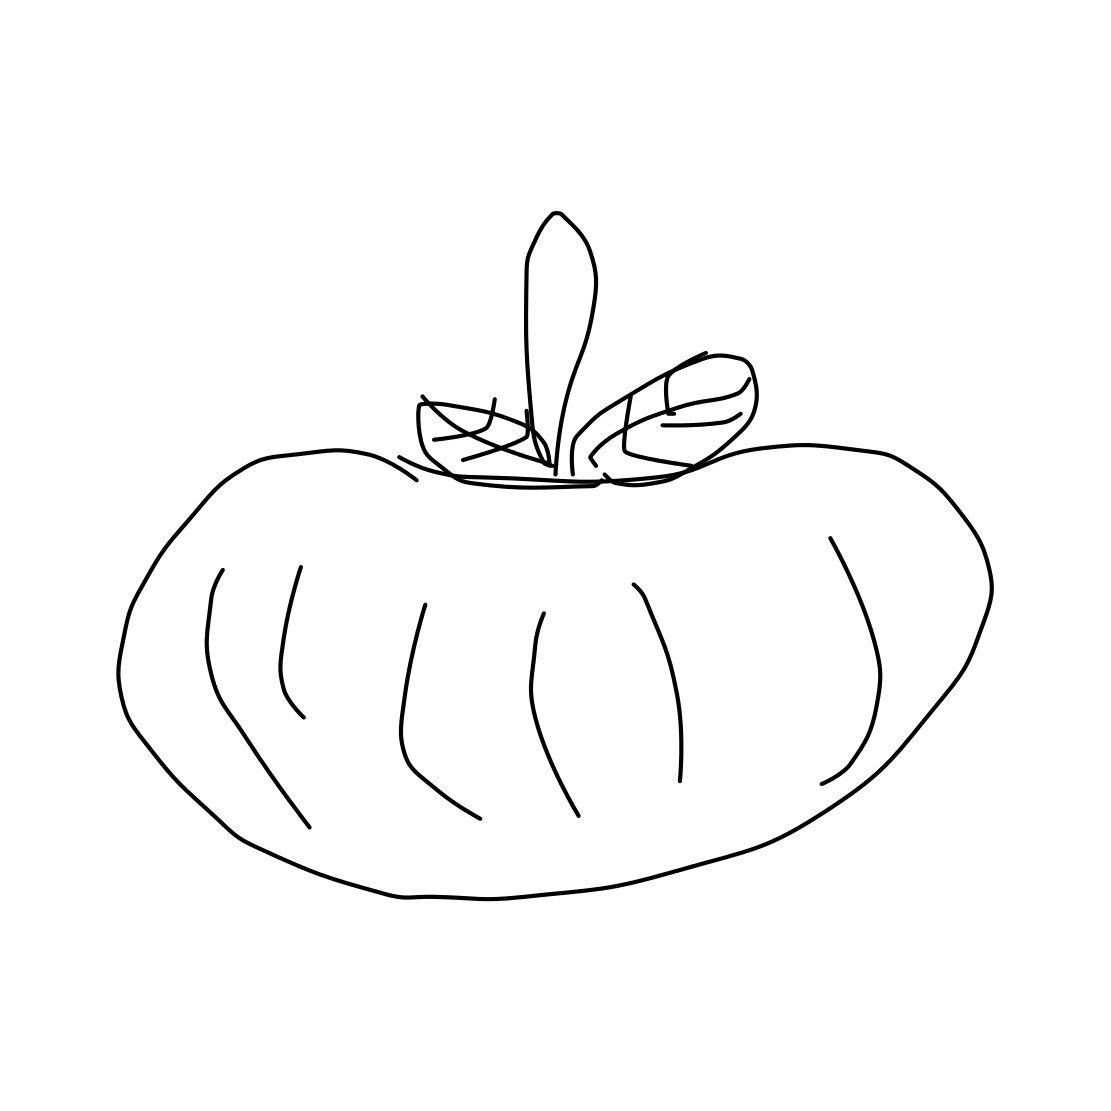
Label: pumpkin